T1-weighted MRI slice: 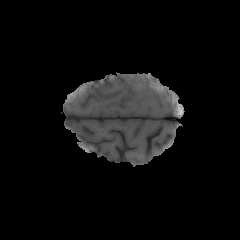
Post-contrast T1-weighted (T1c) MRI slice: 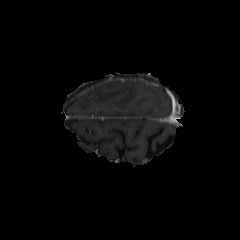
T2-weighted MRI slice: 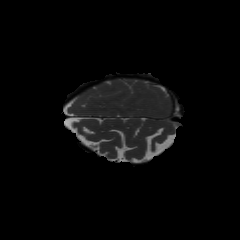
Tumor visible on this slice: no